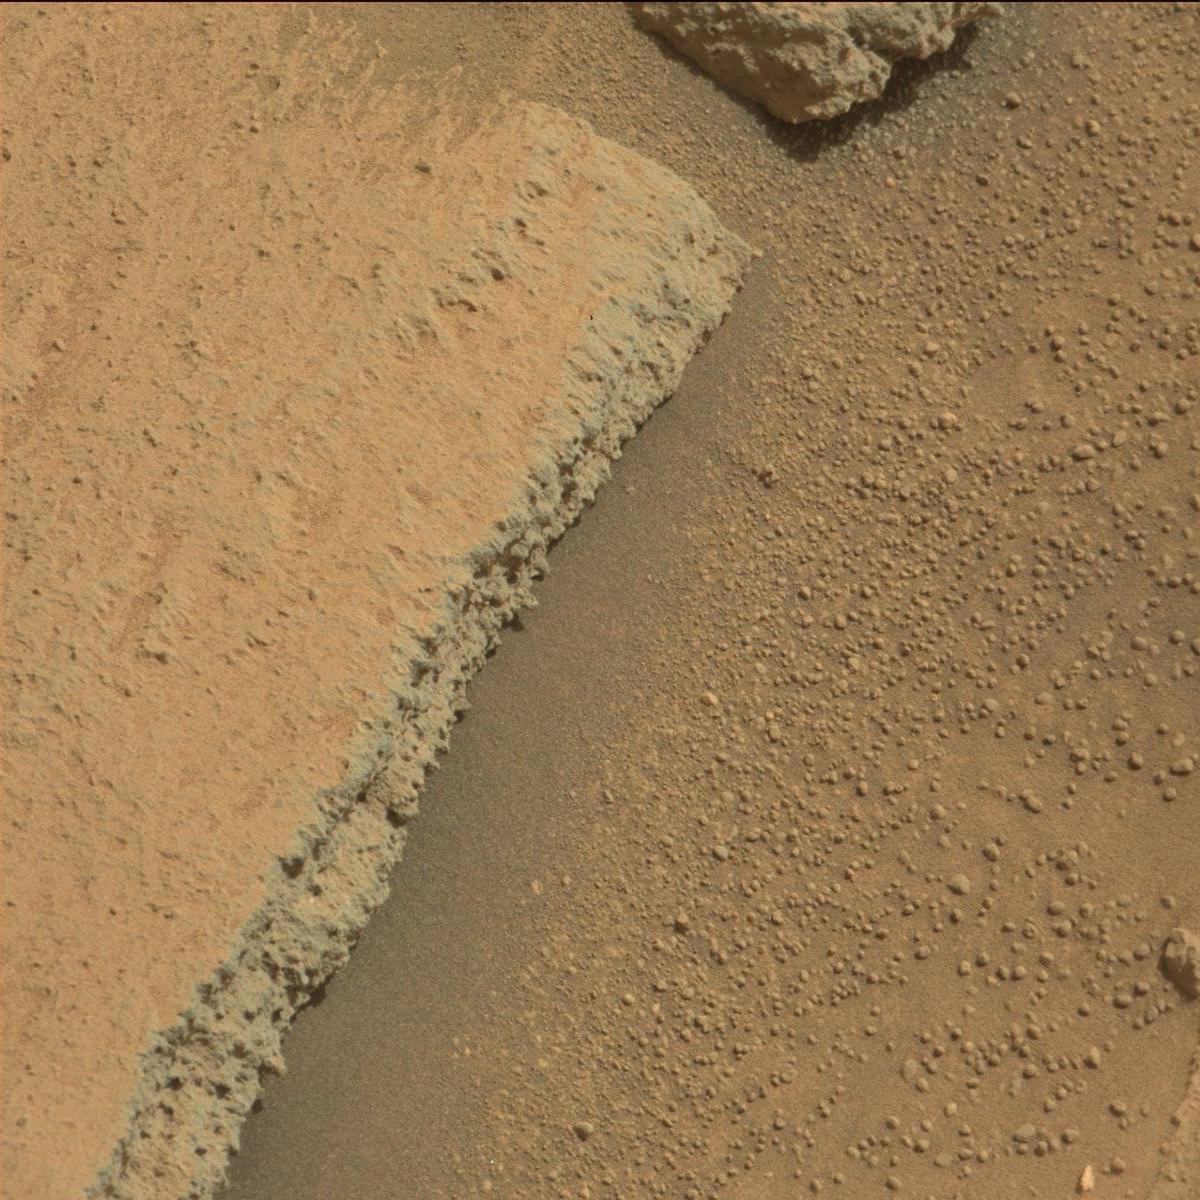
Terrain classes present: Bedrock, Rock, Sand / Soil